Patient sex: M
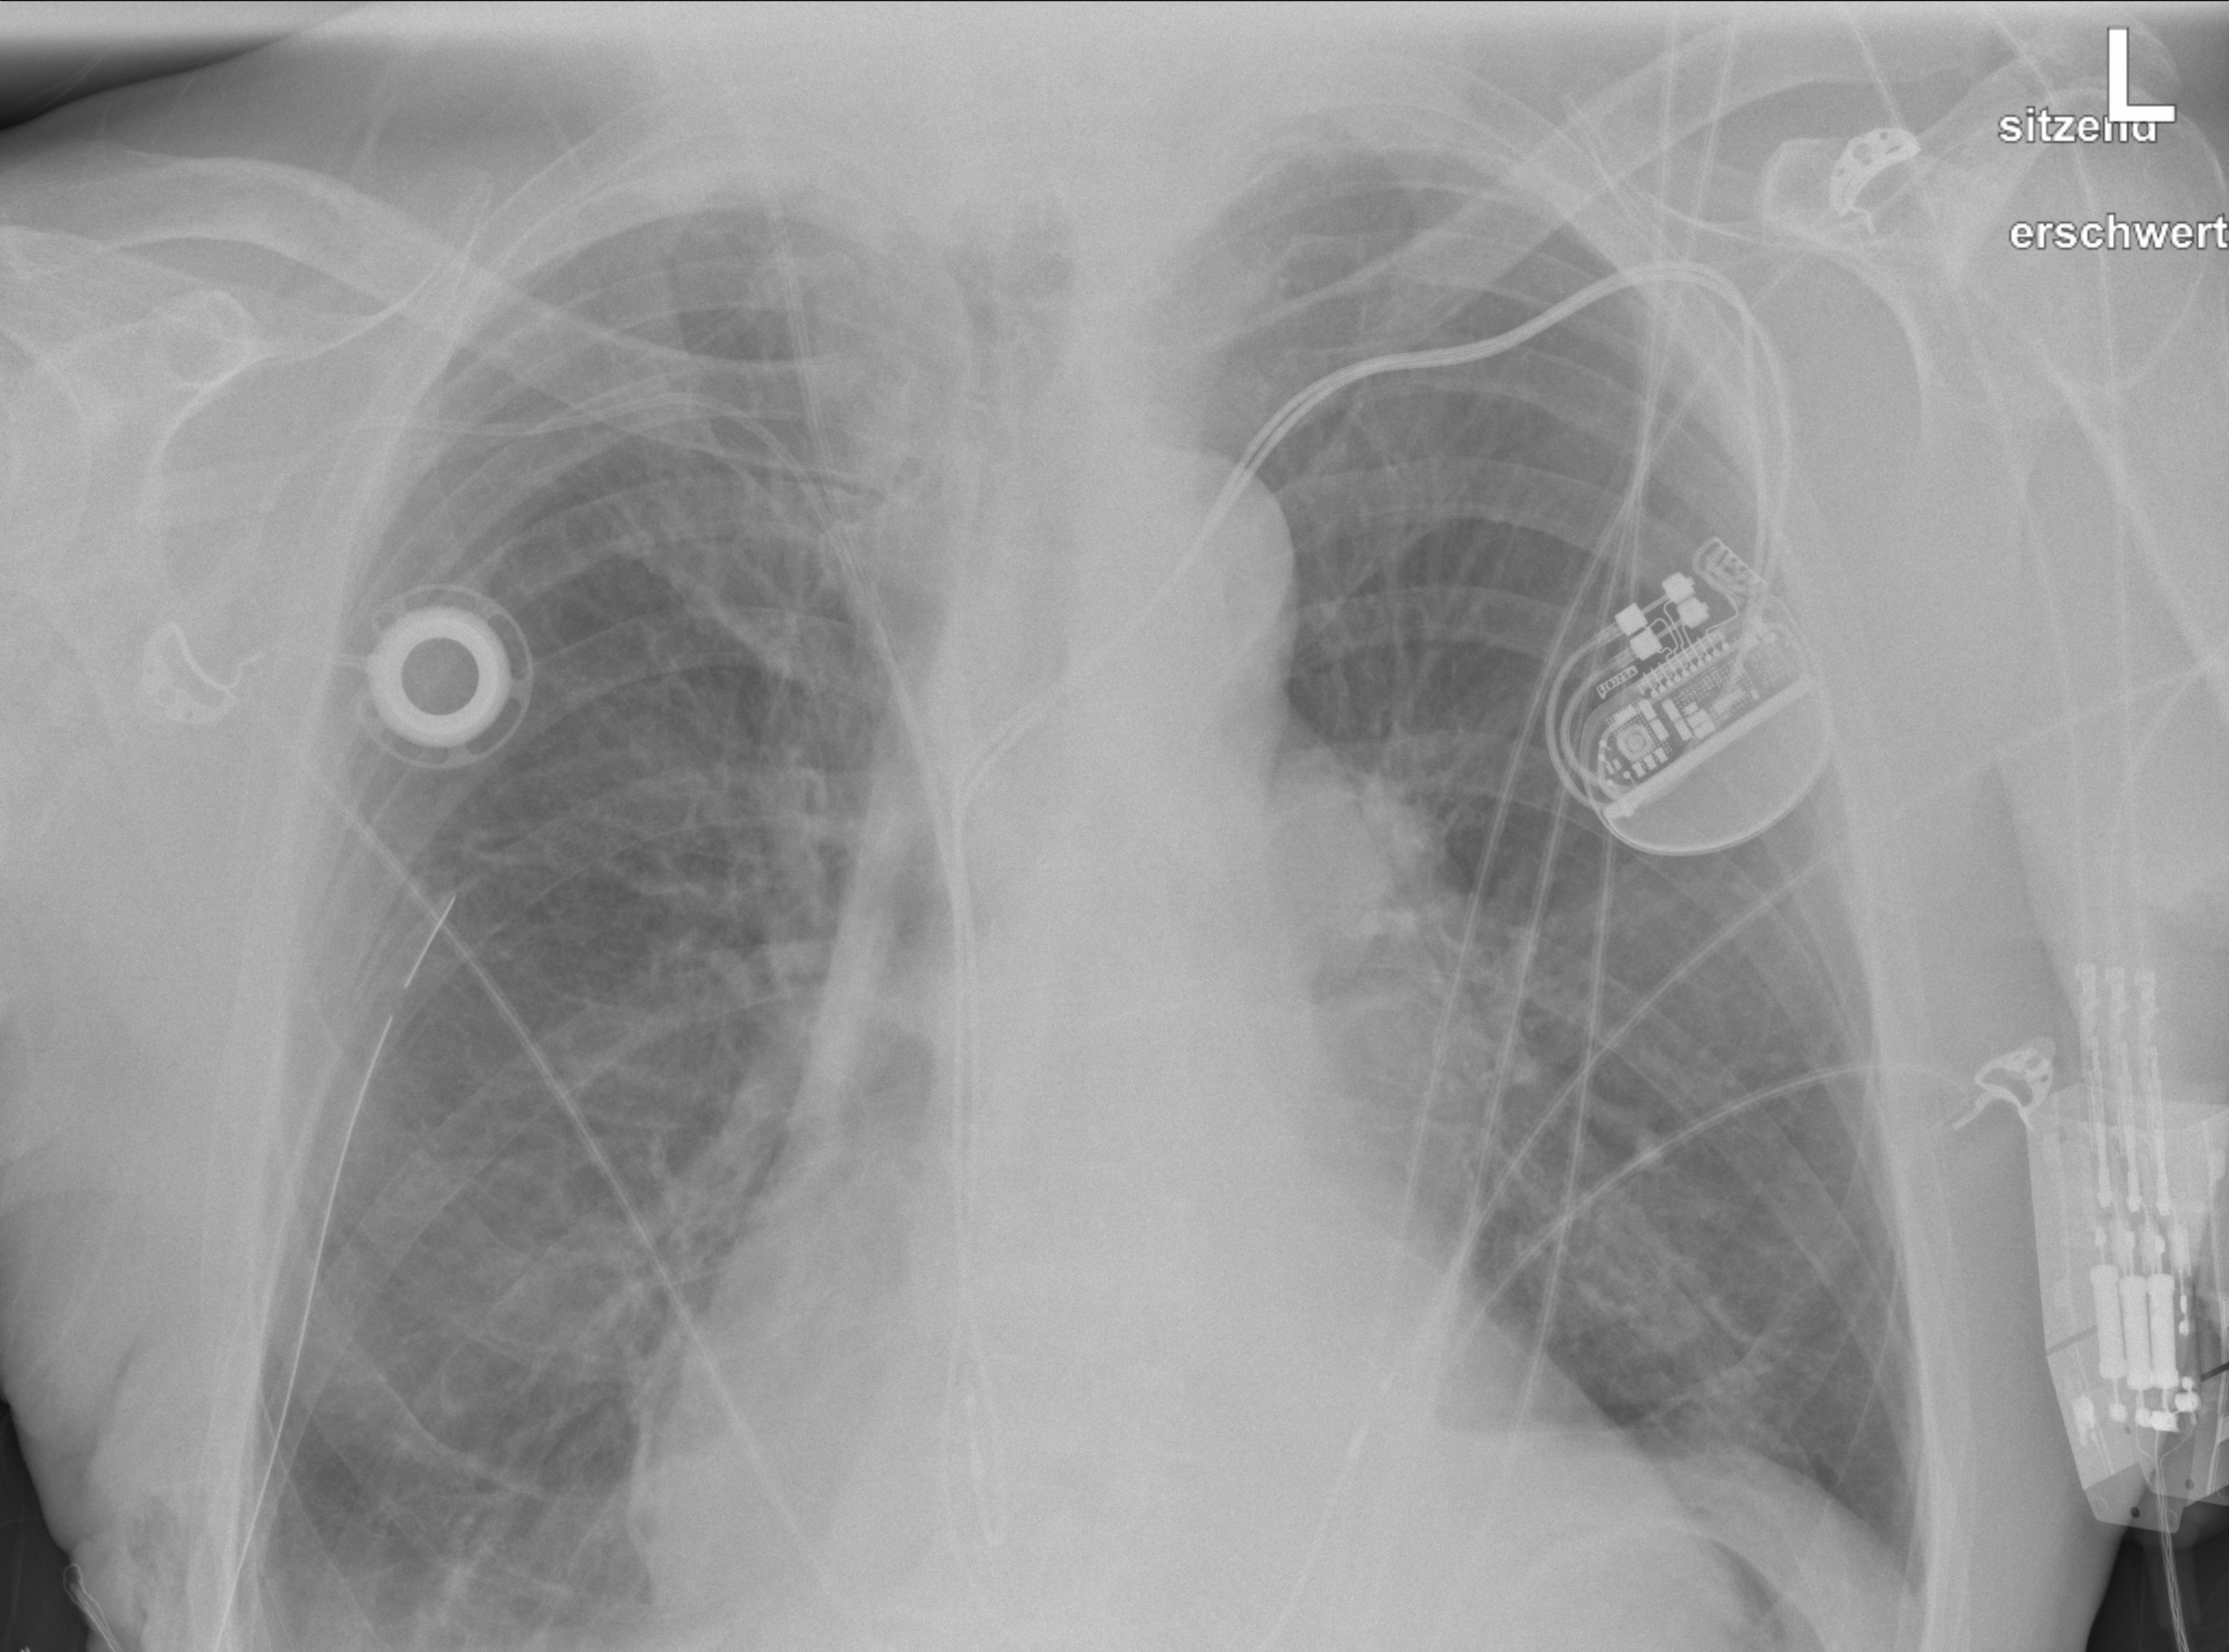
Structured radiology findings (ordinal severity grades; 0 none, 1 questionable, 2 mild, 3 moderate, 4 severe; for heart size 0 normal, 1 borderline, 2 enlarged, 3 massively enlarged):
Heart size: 1
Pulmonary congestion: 0
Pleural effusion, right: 0
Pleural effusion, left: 0
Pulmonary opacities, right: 0
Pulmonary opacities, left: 0
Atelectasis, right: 2
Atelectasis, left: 2